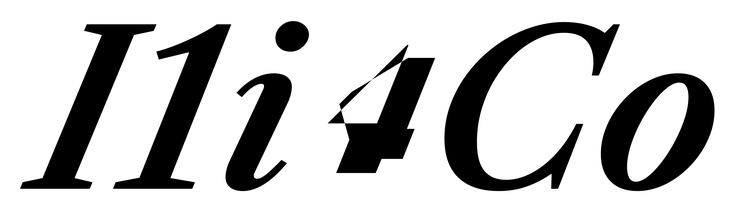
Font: LibreCaslonText-Italic_SemiBold_Italic